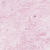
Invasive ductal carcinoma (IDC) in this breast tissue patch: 0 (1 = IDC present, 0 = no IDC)